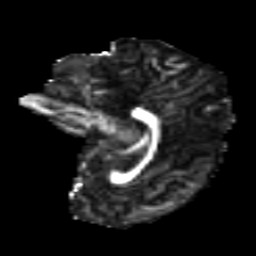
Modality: FA
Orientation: sagittal
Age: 16
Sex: female
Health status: ill
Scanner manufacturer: ge
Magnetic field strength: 3 T
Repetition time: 6.752 s
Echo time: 0.079 s